Question: I have an asp.net application, and if there is an exception in the code I catch it log some details (the stack trace, exception details etc) to a database and return a reference code to the client.
I noticed that the ASP.Net yellow screen of death shows a few lines of code around the offending line as well as the stack trace.

I want to log that "Source Error:" too. Where and how does the ASP.net get the "Source Error:" source code from?
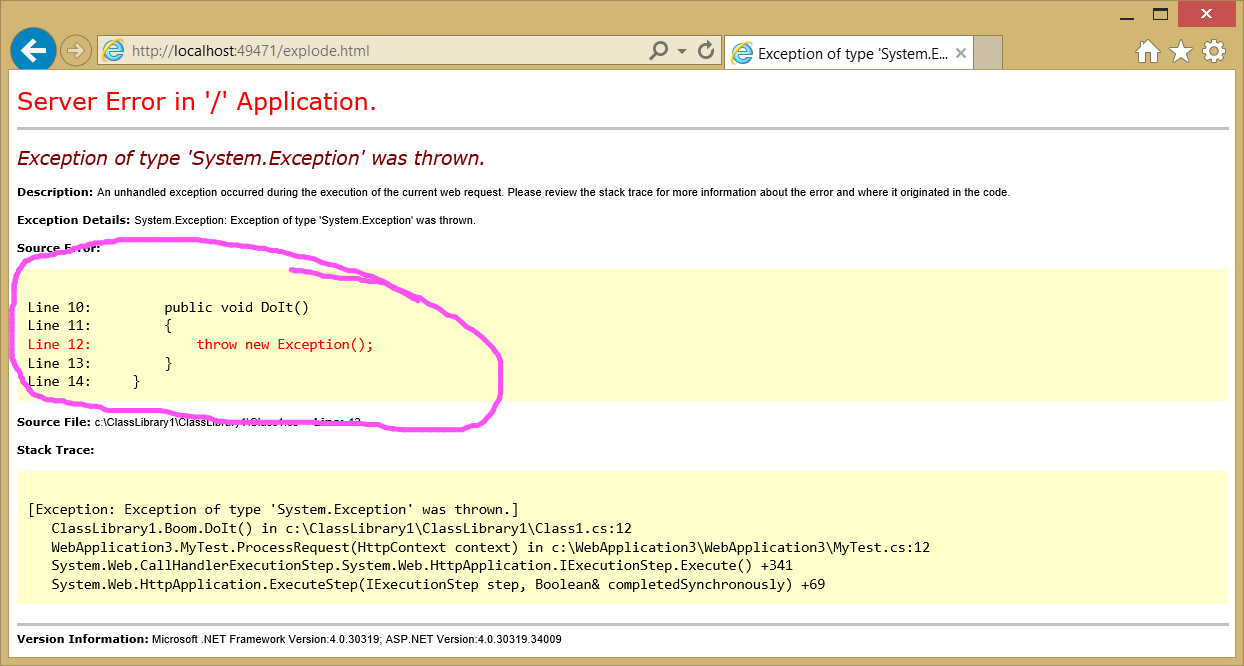
Answer: If you want the file name and line number of the error, you can get it this way:
'''
var exc = Server.GetLastError();
var frame = new StackTrace(exc, true).GetFrame(0);
var sourceFile = frame.GetFileName();
var lineNumber = frame.GetFileLineNumber();
// sourceFile = c:\path o\source
ile.aspx
// lineNumber = 123
'''
Reference: <URL>
---
It looks like the code in the .NET framework responsible for getting source information is <URL>.
'''
...
for (int i=1; ; i++) {
// Get the current line from the source file
string sourceLine = reader.ReadLine();
if (sourceLine == null)
break;
// If it's the error line, make it red
if (i == lineNumber)
sb.Append("<font color=red>");
// Is it in the range we want to display
if (i >= lineNumber-errorRange && i <= lineNumber+errorRange) {
fFoundLine = true;
String linestr = i.ToString("G", CultureInfo.CurrentCulture);
sb.Append(SR.GetString(SR.WithFile_Line_Num, linestr));
if (linestr.Length < 3)
sb.Append(' ', 3 - linestr.Length);
sb.Append(HttpUtility.HtmlEncode(sourceLine));
if (i != lineNumber+errorRange)
sb.Append("
");
}
if (i == lineNumber)
sb.Append("</font>");
if (i>lineNumber+errorRange)
break;
}
...
'''
Basically it does nothing more than open the source file, and find the line referenced by 'lineNumber' in the error, along with 2 lines before and after.